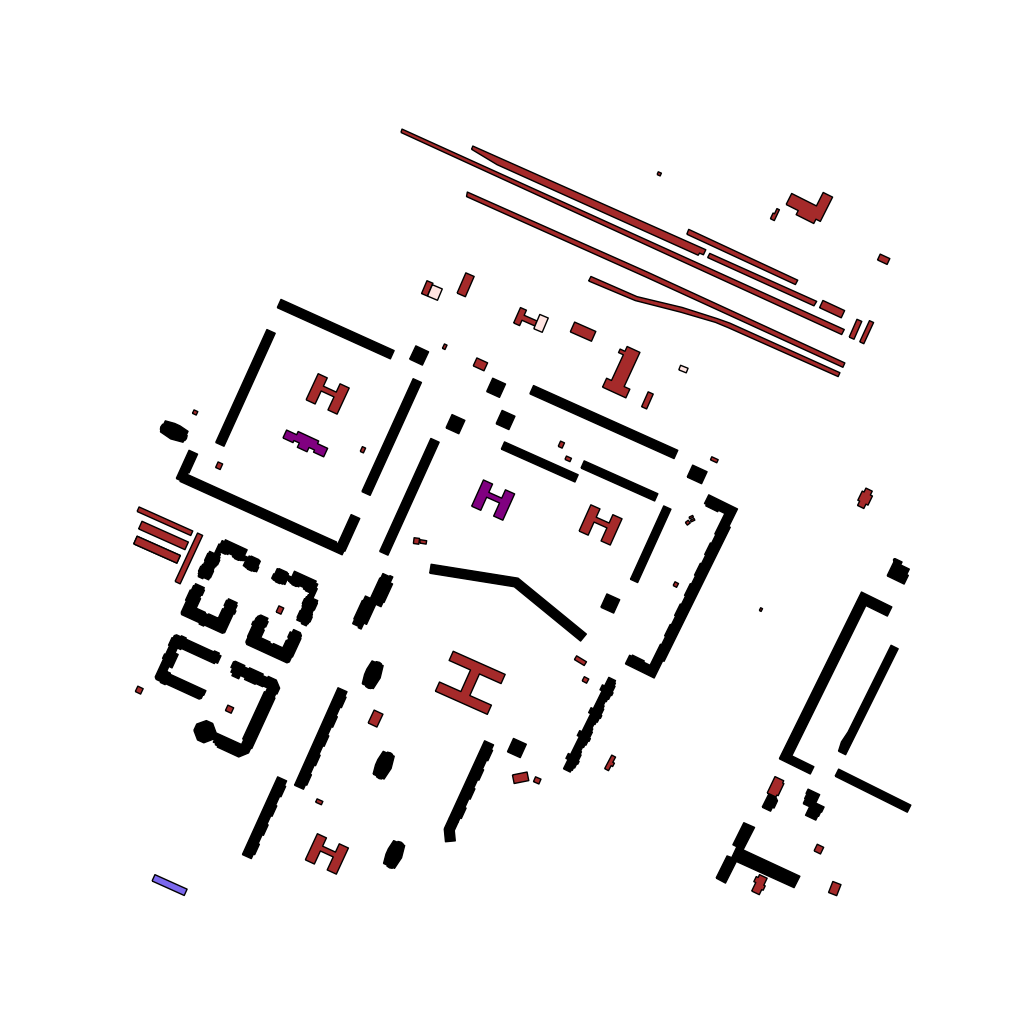
Tags: overhead vector_map, business, industrial, recreation, residential, special, modern, soviet, high_rise, individual_rise, low_rise, medium_rise, density_4, Building, Facility, Gas, Kinder, Resto, 1.0 km²